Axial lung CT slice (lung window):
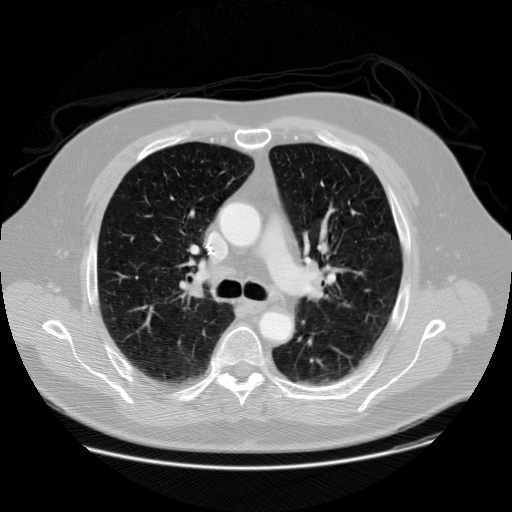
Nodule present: no